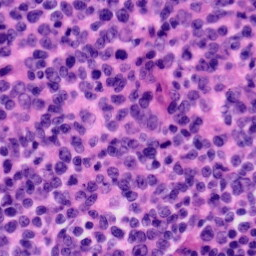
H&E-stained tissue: Tonsil